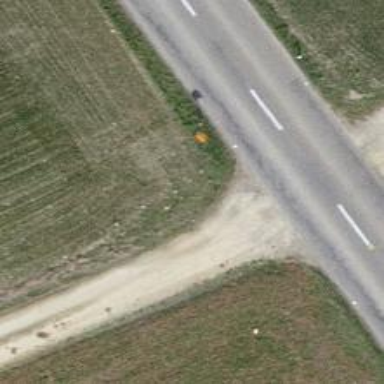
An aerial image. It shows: Aerial marker.